Field crop: maize
Growth stage: 2
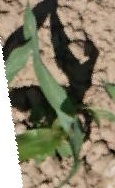
Species: maize